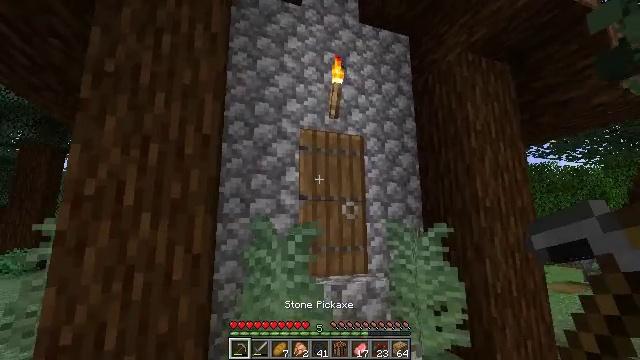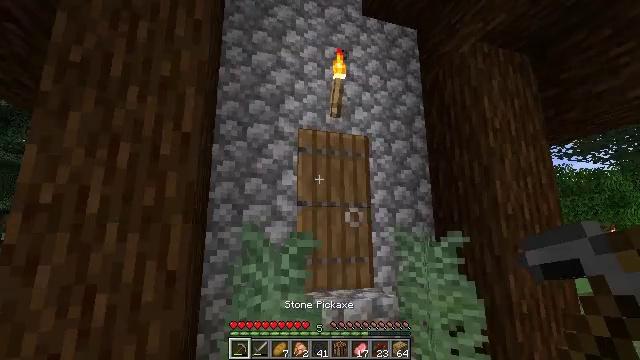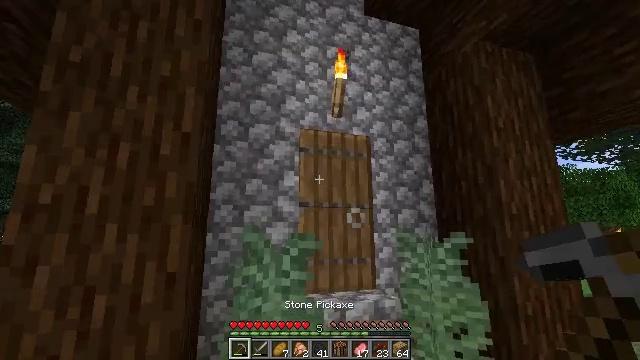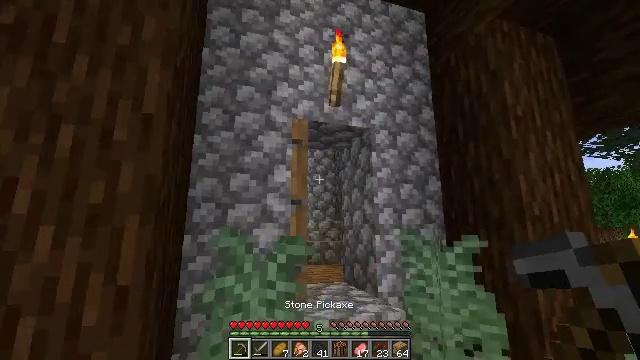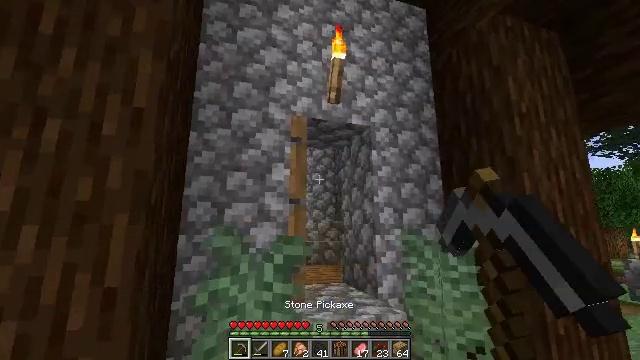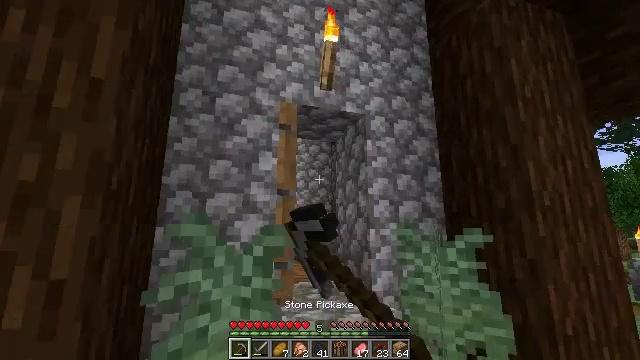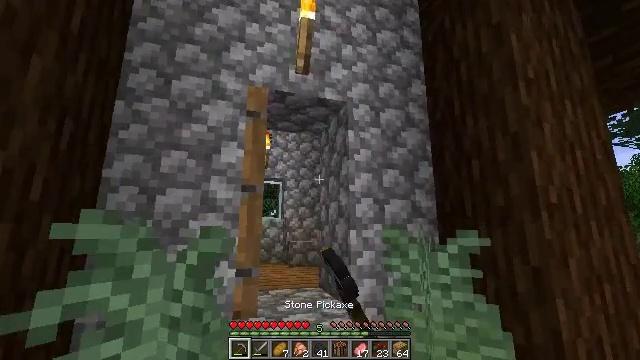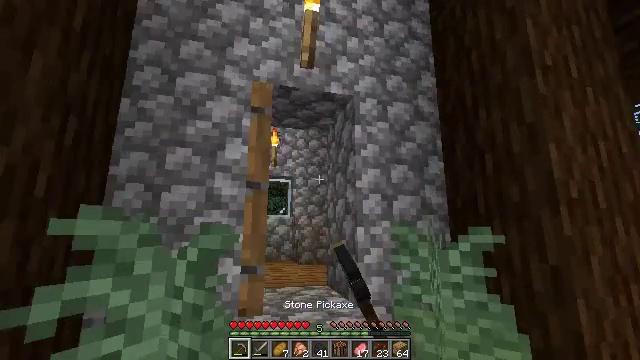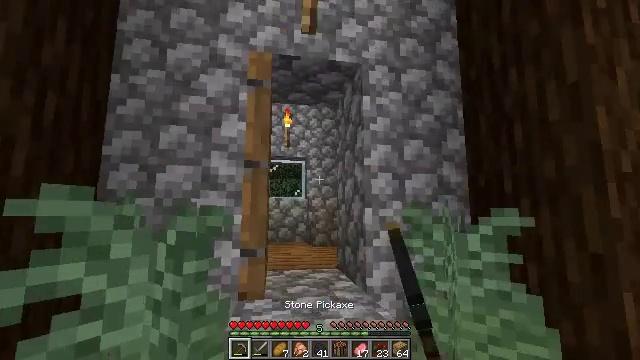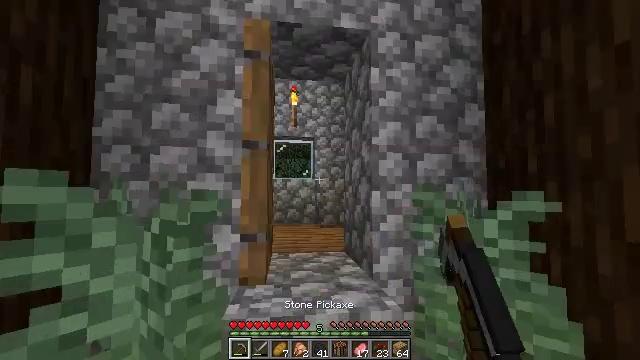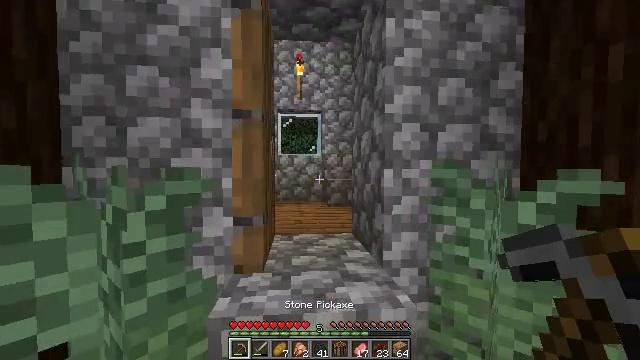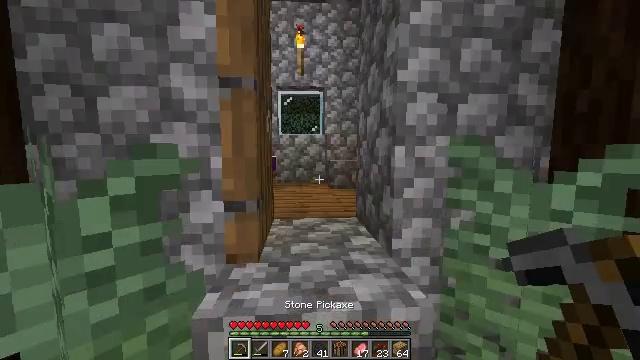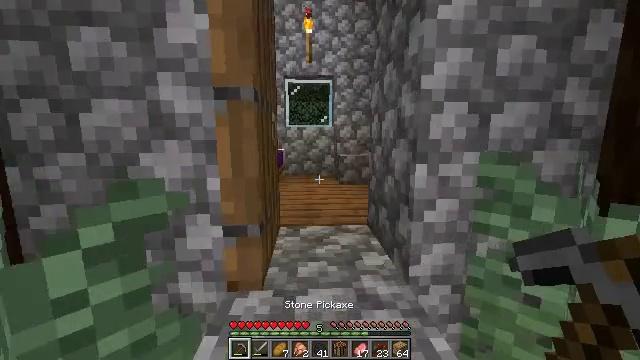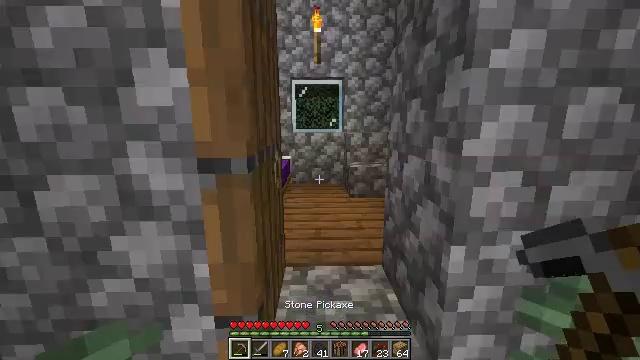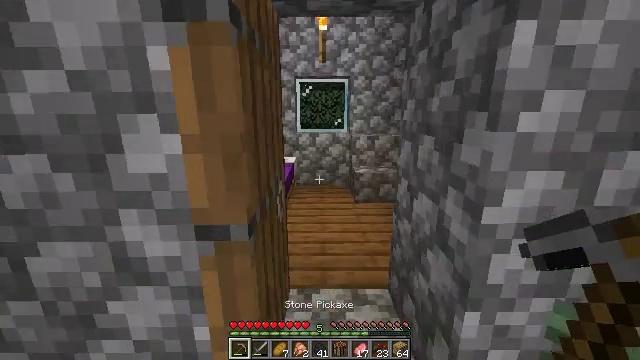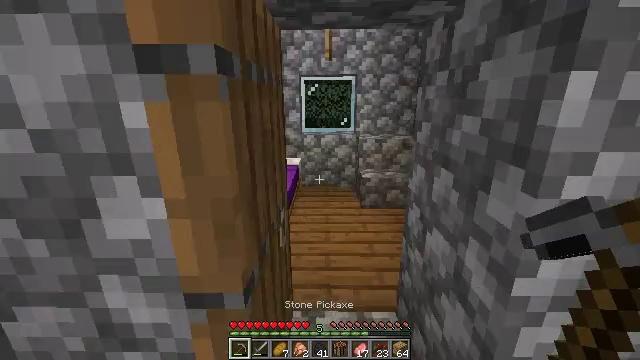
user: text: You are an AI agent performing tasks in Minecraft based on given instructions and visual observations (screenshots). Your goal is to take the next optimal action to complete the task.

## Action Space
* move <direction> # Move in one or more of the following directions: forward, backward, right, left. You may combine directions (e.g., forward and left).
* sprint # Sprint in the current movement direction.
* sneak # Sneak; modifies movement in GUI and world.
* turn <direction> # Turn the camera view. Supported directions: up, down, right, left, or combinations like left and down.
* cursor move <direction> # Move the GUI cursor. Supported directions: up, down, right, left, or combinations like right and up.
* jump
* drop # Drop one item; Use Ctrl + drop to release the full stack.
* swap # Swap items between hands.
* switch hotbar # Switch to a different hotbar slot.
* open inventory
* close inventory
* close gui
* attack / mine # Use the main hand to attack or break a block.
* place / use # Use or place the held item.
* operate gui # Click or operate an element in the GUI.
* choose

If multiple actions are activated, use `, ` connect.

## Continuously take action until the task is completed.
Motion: motion action
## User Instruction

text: Disassemble the purple bed for relocation.
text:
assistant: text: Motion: move forward, turn left and up
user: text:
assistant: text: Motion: move forward
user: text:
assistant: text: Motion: move forward, use / place
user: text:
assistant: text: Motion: move forward and move right, use / place
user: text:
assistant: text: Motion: move forward and move right
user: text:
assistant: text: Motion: move forward and move right
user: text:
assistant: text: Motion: move forward and move right, turn left
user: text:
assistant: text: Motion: move forward, turn left and down
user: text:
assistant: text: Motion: move forward, turn left and down
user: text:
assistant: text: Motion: move forward, turn left and down
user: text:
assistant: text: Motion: move forward, turn down
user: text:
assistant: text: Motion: move forward, turn left and down
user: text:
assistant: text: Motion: move forward, turn left and down
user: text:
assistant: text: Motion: move forward, turn left and down
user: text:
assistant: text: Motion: move forward, turn left and down
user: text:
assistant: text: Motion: move forward, turn down
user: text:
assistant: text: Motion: move forward, turn down
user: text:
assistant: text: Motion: move forward, turn down
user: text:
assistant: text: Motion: move forward, turn down
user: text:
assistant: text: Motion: move forward and move right, turn down
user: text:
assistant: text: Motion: move forward and move right
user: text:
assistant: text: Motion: move forward and move right, turn left and down
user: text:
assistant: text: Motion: move forward and move right, turn left and down
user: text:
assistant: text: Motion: move forward, turn left and down
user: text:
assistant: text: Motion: no_op
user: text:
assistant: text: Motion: no_op
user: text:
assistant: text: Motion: no_op
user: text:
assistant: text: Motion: turn left
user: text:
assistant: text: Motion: turn left
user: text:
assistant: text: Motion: turn left